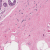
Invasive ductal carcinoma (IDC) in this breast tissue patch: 0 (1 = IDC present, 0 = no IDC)